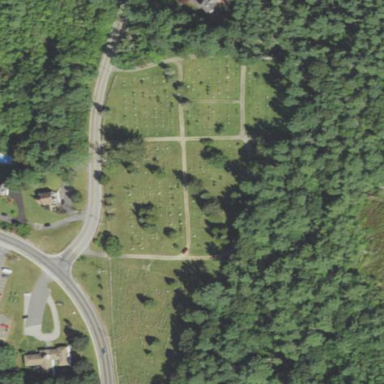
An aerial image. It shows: Cemetery with historical significance.